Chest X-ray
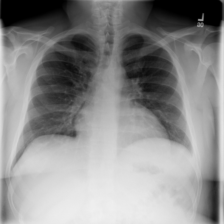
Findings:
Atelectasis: negative
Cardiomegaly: negative
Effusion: negative
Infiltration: positive
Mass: negative
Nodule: negative
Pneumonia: negative
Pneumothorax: negative
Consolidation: negative
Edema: negative
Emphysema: negative
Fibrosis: negative
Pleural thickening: negative
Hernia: negative